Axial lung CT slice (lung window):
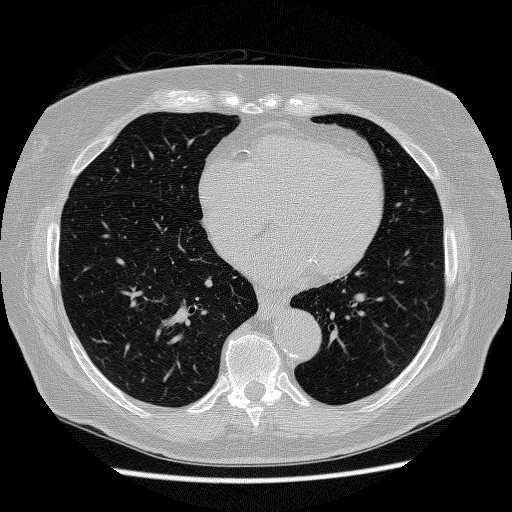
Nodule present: no